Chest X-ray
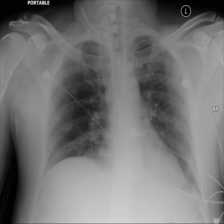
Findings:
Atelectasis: negative
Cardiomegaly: negative
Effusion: negative
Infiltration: negative
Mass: negative
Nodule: negative
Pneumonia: negative
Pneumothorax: negative
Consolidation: negative
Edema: negative
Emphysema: negative
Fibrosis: negative
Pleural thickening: negative
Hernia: negative